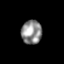
Tissue: skin
Cell type: Epithelial cells
Senescence score: 0.2133
Nuclear area (px): 481
Mean DAPI intensity: 142.166